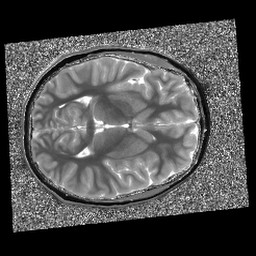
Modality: T1map
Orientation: axial
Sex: male
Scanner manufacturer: siemens
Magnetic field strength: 3 T
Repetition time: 5 s
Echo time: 0.00355 s